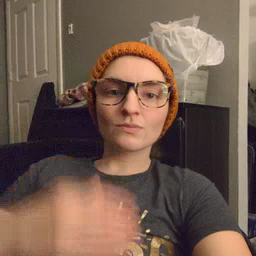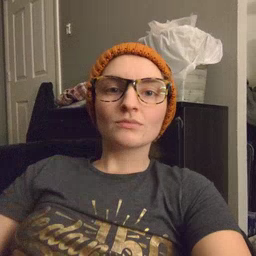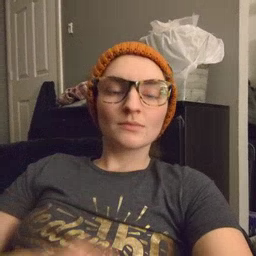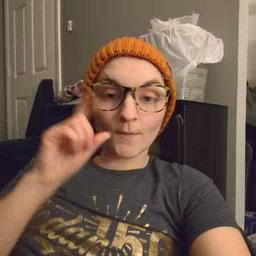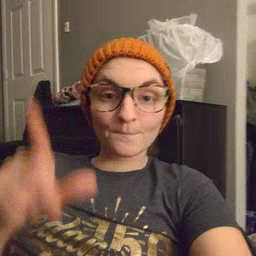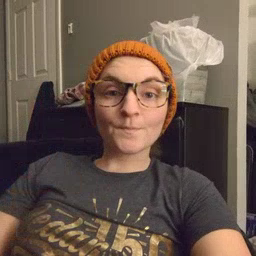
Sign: awake